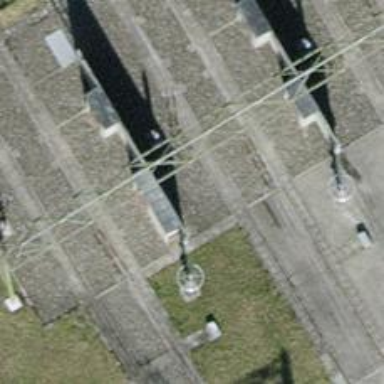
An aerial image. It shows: Insulator used in power systems.